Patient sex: M
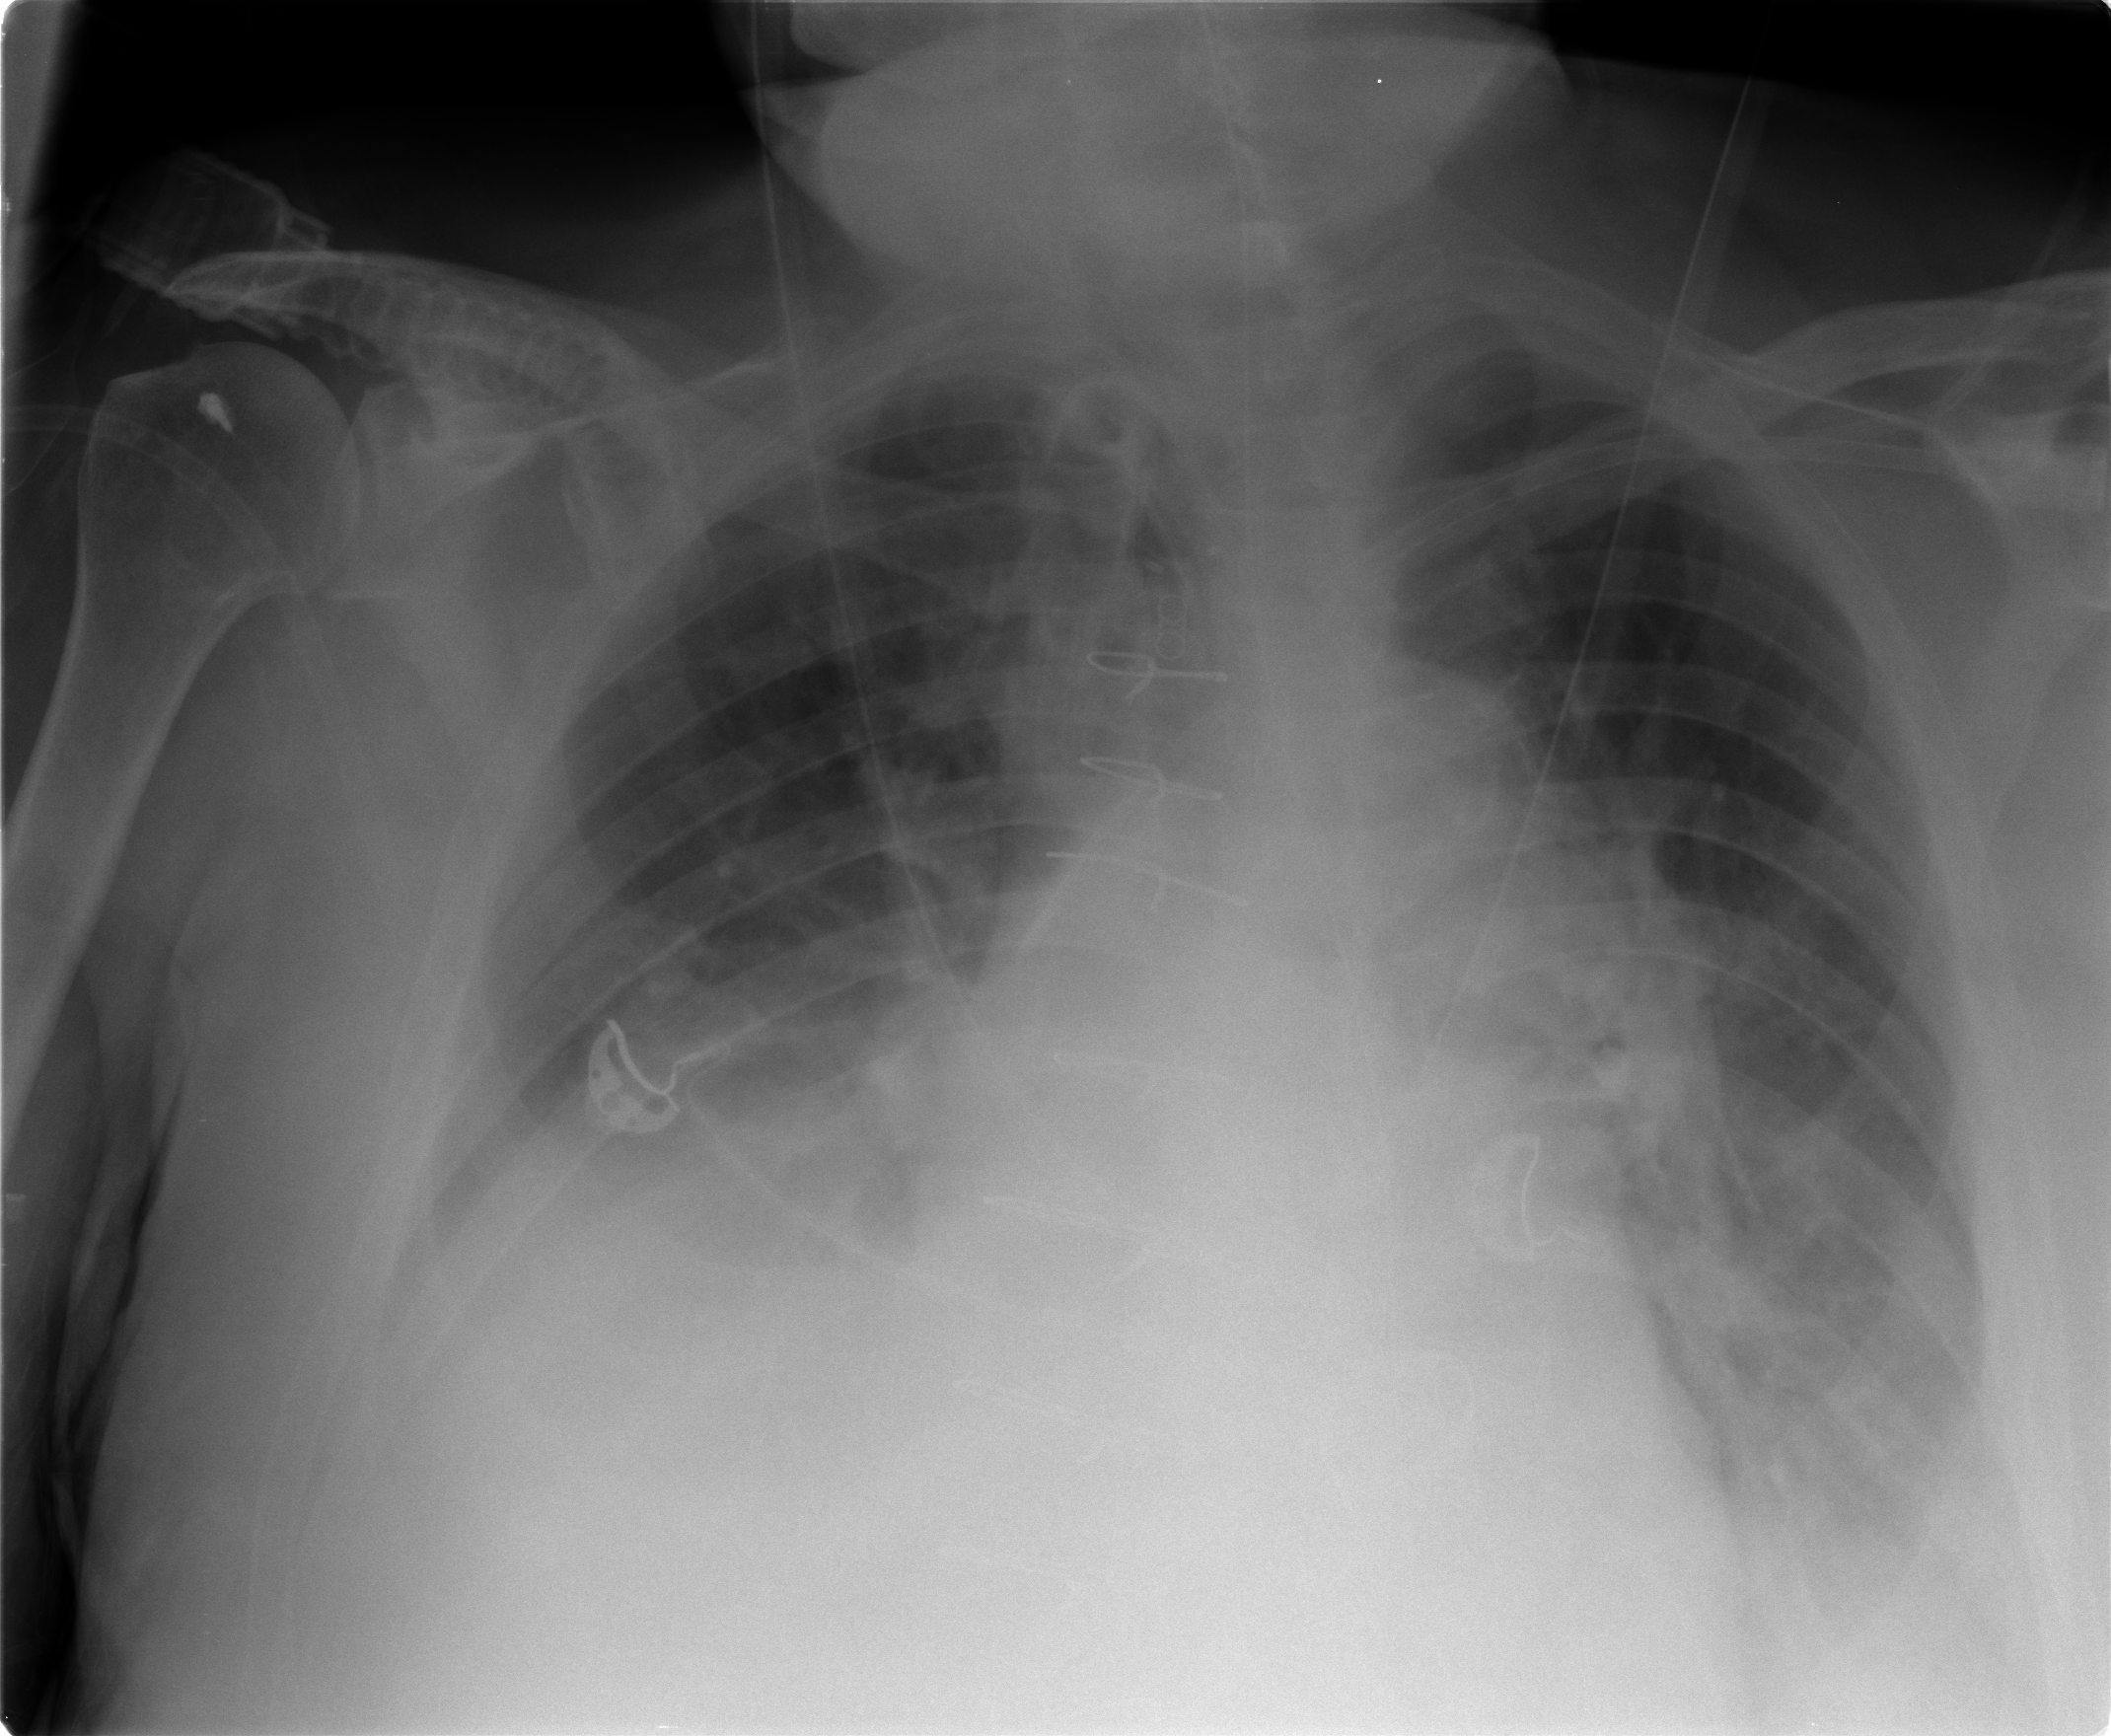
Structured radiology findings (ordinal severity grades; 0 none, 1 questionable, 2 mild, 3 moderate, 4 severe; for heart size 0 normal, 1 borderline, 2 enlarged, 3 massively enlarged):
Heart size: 2
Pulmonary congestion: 2
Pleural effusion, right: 2
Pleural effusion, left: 2
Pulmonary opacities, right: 1
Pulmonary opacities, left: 1
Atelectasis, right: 3
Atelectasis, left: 2